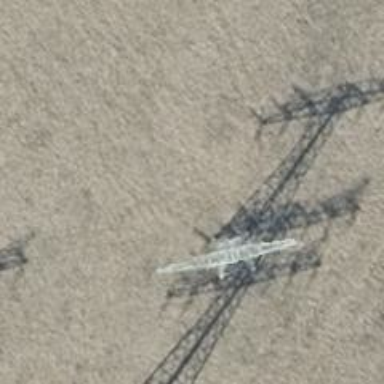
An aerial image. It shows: Lattice tower structure of straight power line.